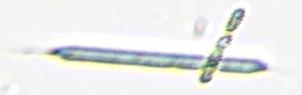
Label: Rhizosolenia